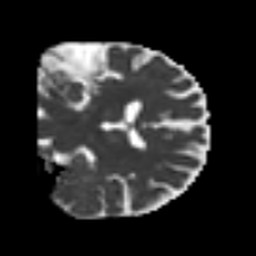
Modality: MD
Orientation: coronal
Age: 49
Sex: female
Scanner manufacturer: siemens
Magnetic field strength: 3 T
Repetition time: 4.987 s
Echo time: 0.0792 s